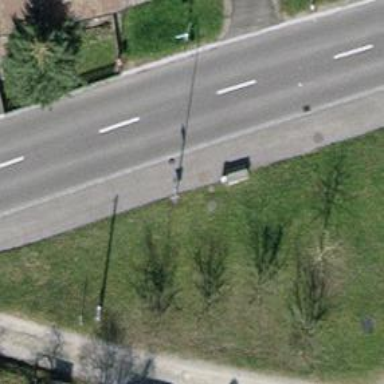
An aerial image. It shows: Bus stop with platform for public transport.